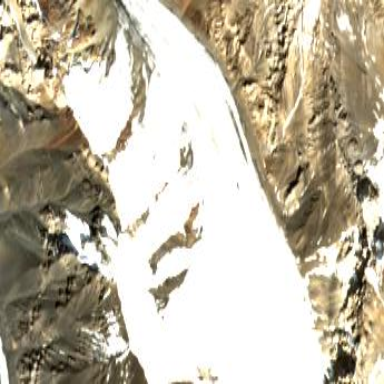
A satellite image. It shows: Majestic glacier in the distance.